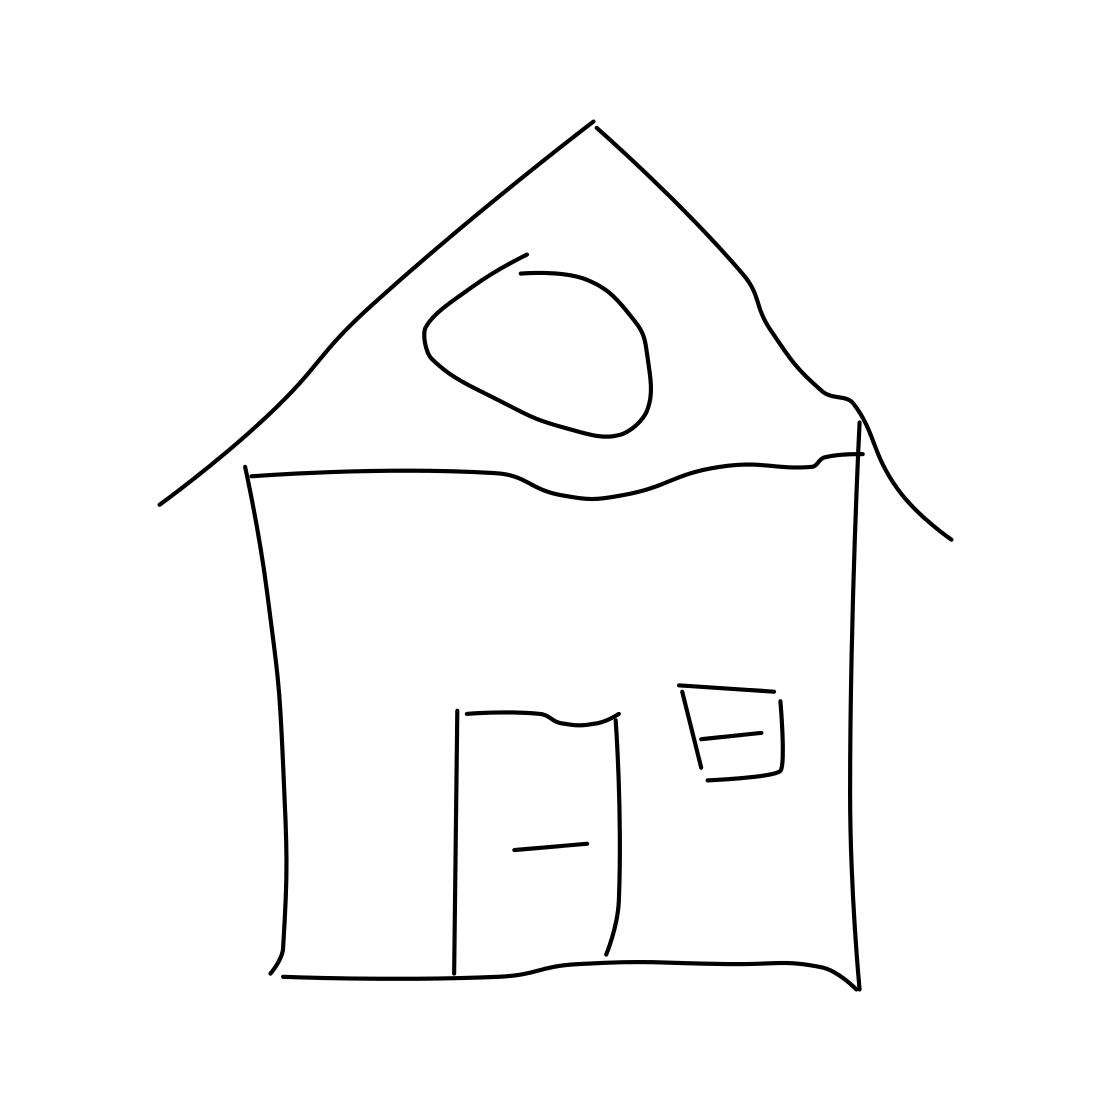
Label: house